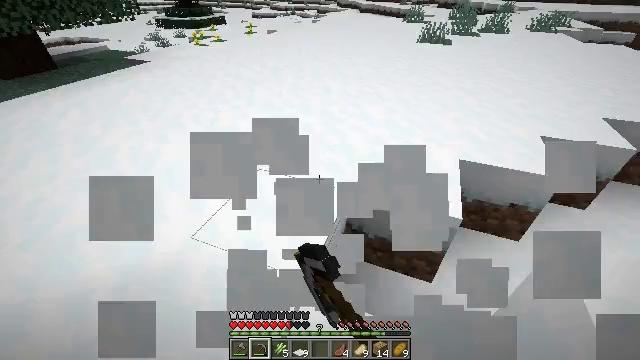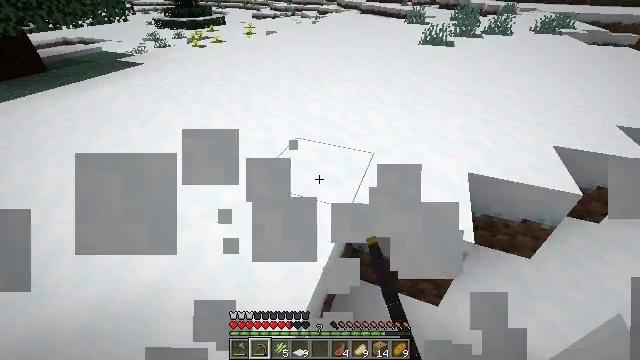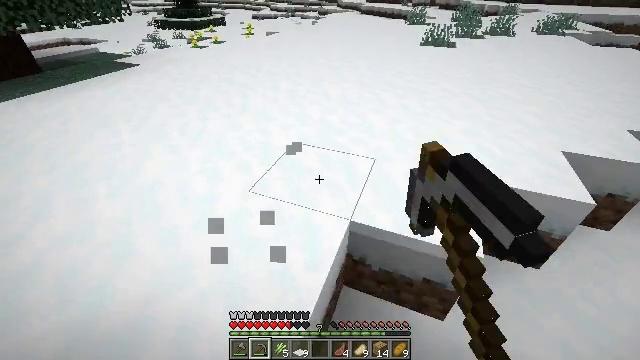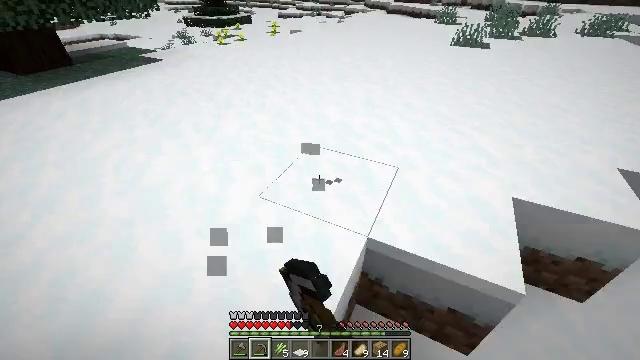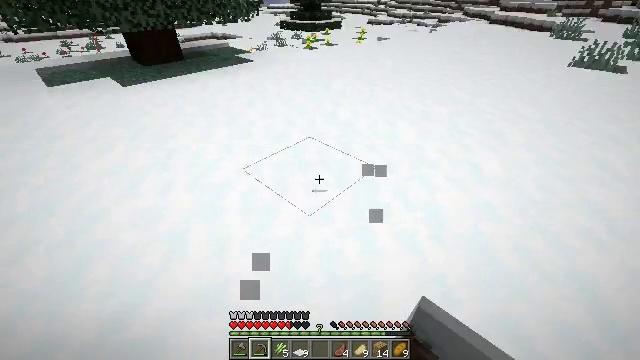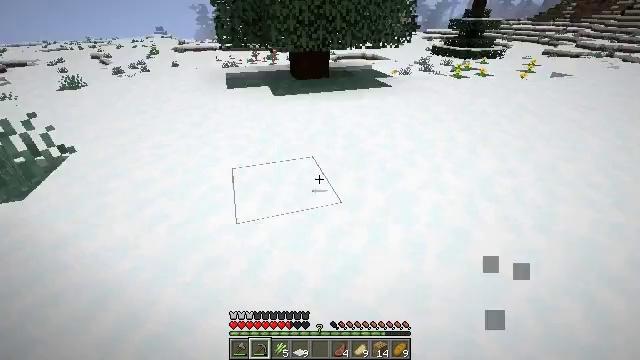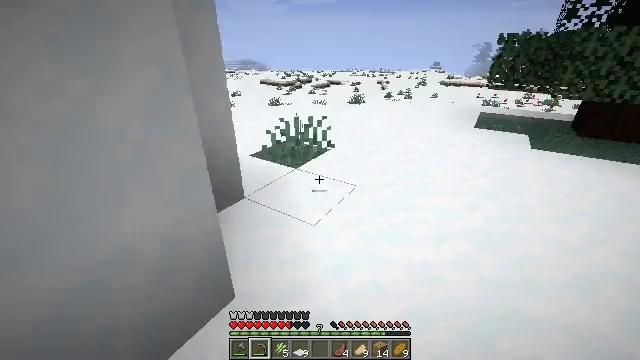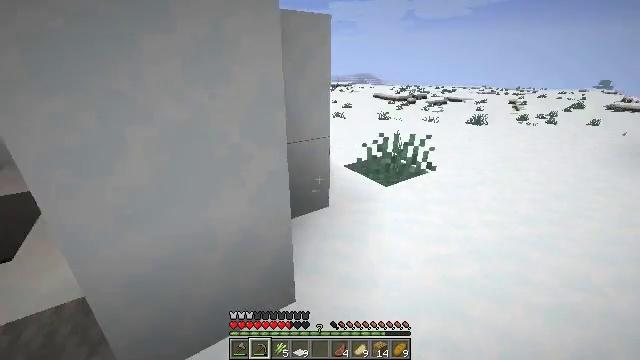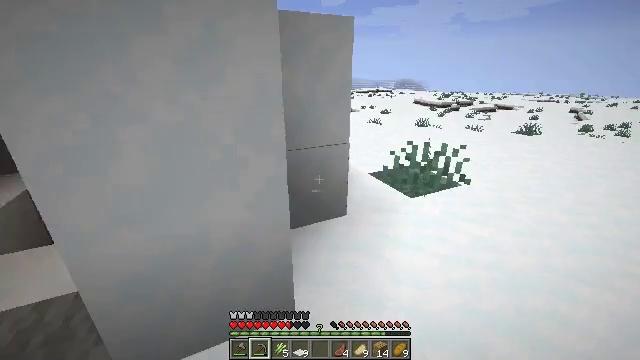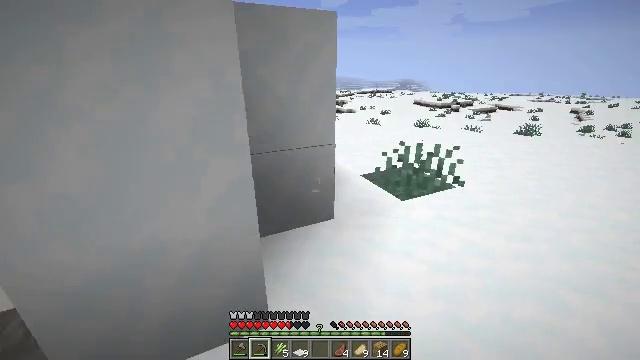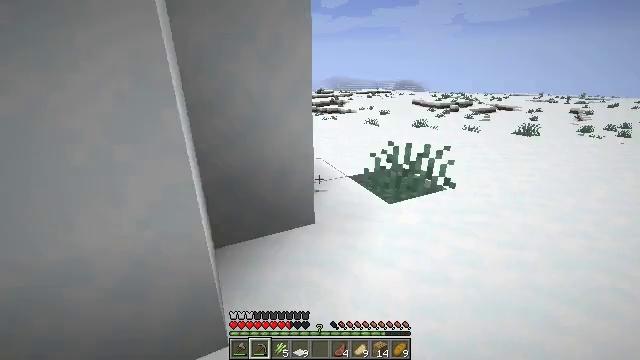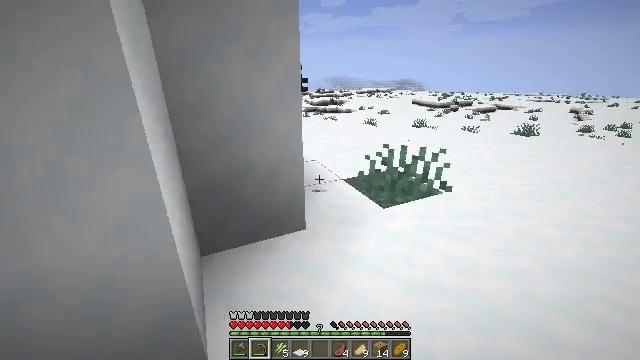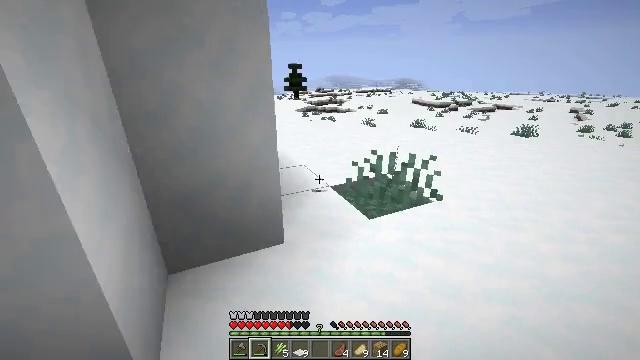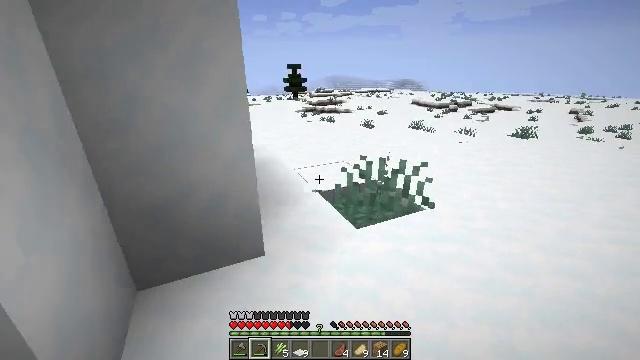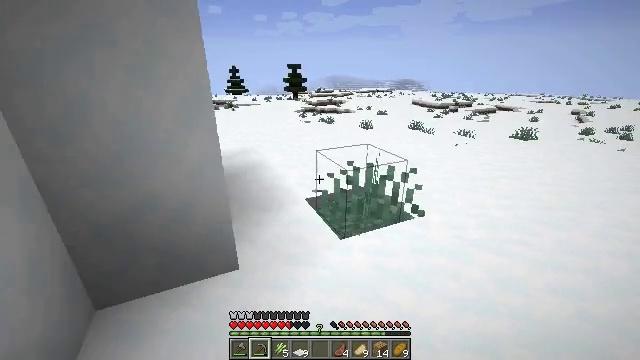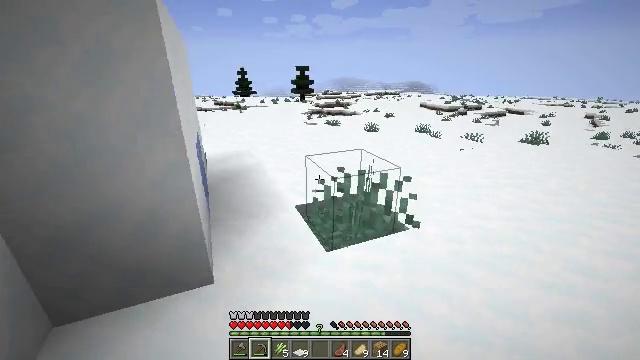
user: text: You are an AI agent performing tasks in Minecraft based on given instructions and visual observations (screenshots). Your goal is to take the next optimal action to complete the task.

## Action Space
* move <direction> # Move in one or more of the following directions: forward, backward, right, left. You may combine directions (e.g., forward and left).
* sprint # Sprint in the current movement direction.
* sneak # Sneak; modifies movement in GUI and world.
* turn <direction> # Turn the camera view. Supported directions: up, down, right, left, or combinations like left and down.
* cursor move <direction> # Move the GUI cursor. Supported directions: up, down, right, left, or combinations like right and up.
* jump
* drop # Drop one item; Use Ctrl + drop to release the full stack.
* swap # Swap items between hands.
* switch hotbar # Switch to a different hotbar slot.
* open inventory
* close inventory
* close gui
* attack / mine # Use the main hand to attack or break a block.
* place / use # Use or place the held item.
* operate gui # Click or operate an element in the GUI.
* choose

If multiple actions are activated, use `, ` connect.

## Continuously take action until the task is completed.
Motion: motion action
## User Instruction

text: Attack the ice to clear a path.
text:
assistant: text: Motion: move forward, attack / mine
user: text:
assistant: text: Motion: move forward, attack / mine
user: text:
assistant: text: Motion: move forward, turn left, attack / mine
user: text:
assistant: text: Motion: move forward, turn left and up
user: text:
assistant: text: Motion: move forward, turn left and up
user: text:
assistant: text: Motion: move forward and move right, turn left and up
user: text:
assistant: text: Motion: move forward and move right, turn left and up
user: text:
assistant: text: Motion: move forward and move right, turn left
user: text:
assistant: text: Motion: move forward and move right
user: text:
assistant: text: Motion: move forward and move right
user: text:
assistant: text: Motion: move forward and move right
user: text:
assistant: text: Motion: move forward and move right
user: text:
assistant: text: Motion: move forward and move right
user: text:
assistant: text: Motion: move forward and move right
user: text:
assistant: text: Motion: move forward and move right, turn left
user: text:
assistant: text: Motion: move forward and move right, turn left
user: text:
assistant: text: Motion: move forward and move right, turn left
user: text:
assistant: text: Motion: move forward and move right, turn left
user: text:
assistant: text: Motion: move forward and move right, turn left
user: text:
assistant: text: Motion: move forward and move right, turn left and up
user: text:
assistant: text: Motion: move forward and move right, turn left and up
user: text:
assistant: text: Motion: move forward and move right, turn left and up
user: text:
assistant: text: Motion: move forward and move right, turn left and up
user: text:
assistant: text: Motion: move forward and move right
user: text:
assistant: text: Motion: move forward and move right
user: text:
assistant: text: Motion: move right
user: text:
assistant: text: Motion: move right, turn left
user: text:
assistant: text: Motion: move right
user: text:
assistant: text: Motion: move right, turn left and down
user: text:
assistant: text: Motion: move right, turn left and down